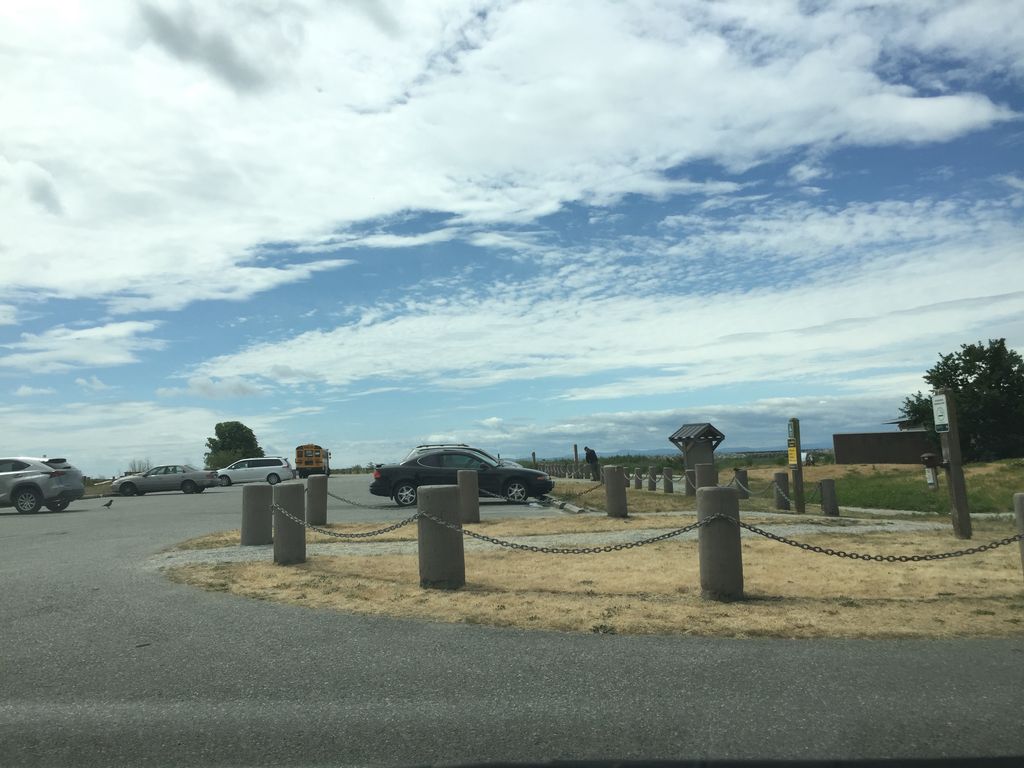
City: vancouver